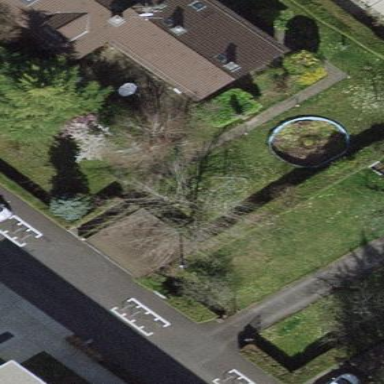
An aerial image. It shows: Garden surrounded by fence.